Aerial crown-view tile of a tropical tree (Barro Colorado Island, Panama), acquired 20240716:
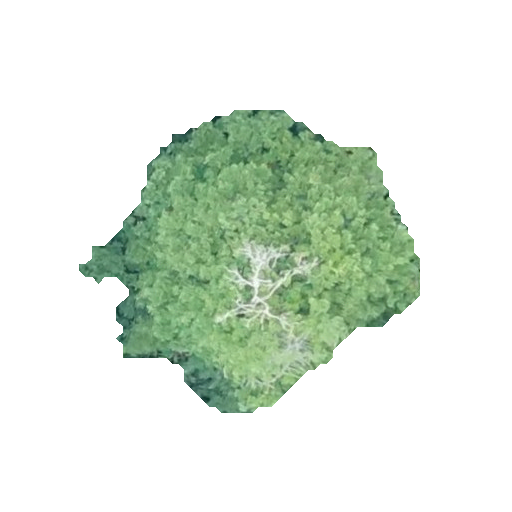
Species: Alseis blackiana
GBIF accepted scientific name: Alseis blackiana
Crown area: 102.407 m²